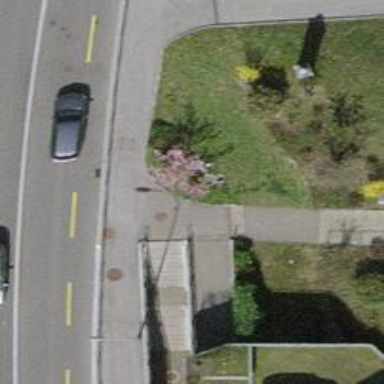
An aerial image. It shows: Set of steps on the road.